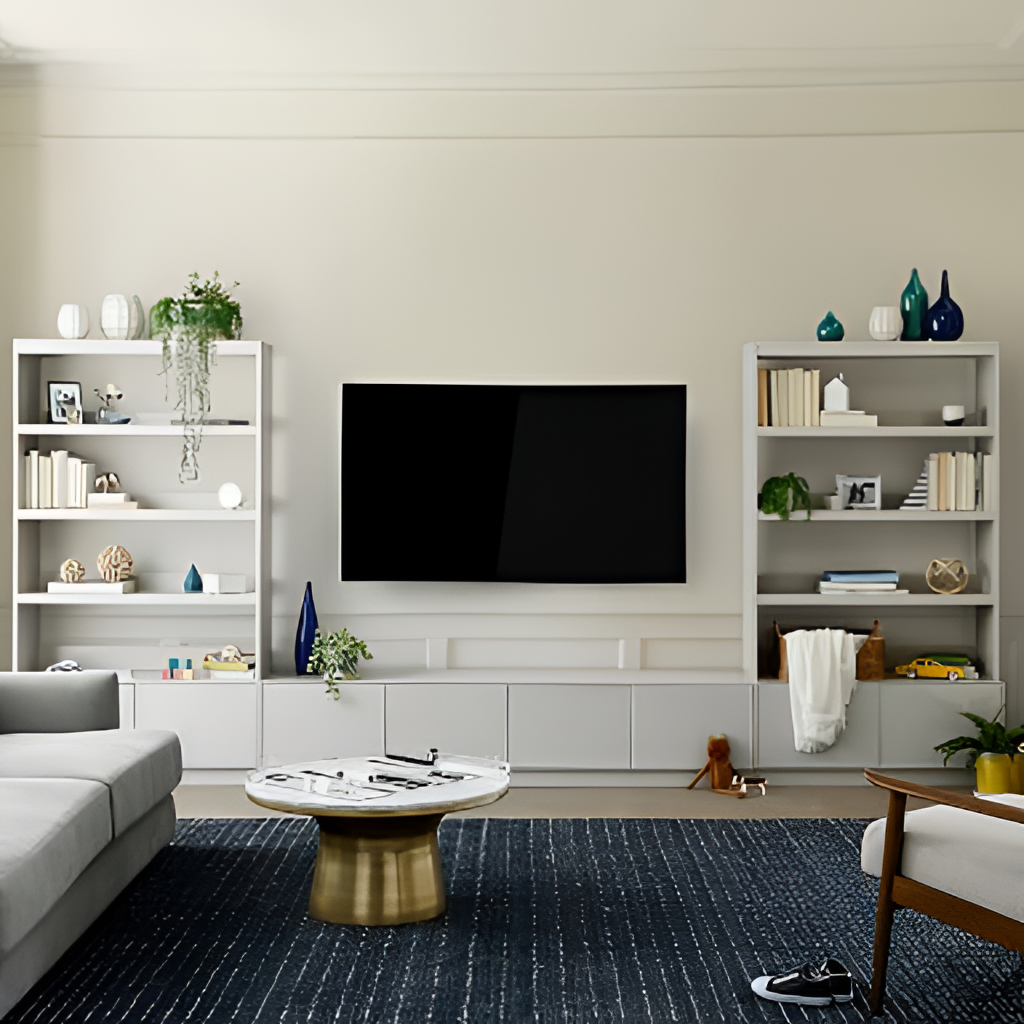
fabric sectional sofa, living room, modern, carpet flooring, with striped pattern, beige paint wallpaper, with solid pattern